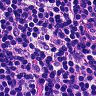
Metastatic tissue present: no